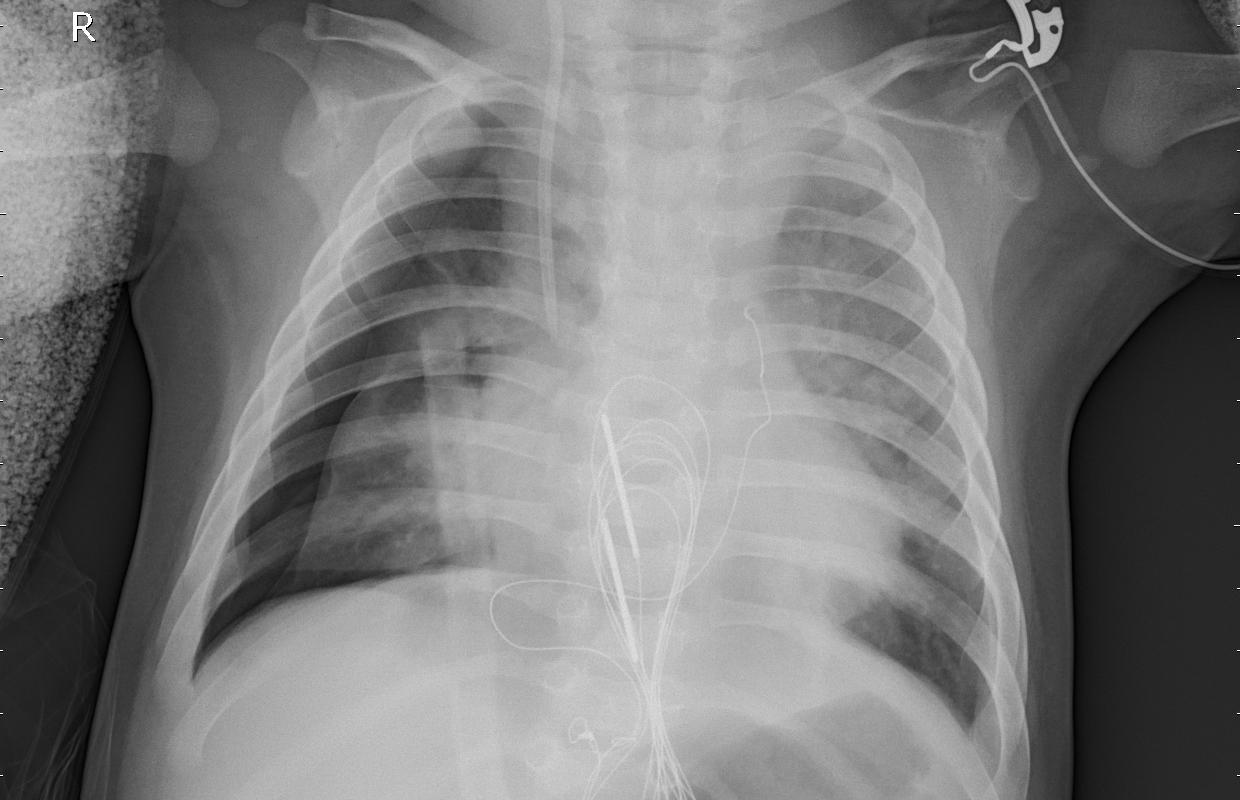
Diagnosis: PNEUMONIA